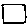
Label: square